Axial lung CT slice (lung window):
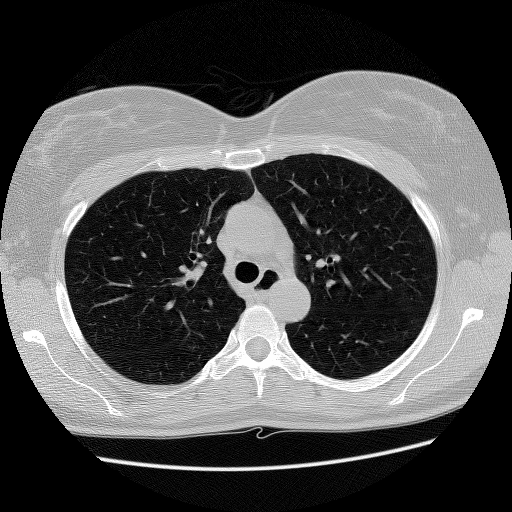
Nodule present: no